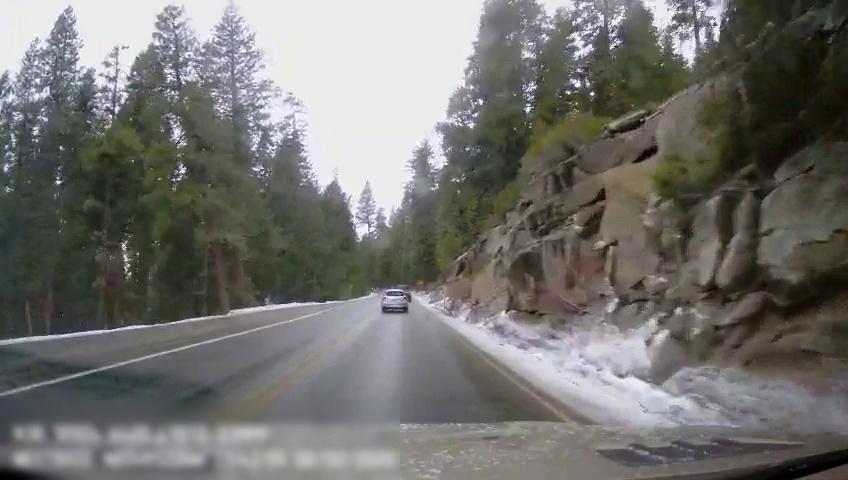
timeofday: Day
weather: Cloudy
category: Drivable Space
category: Vehicles | Truck
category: Vehicles | Car
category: Lanes | Current Lane
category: Lanes | Current Lane
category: Lanes | Opposite Lane
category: Lanes | Opposite Lane